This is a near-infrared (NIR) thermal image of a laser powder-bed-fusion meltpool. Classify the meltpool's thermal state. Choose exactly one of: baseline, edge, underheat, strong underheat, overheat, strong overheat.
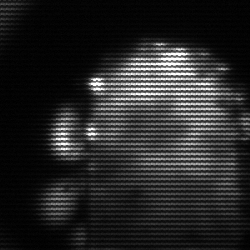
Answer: baseline